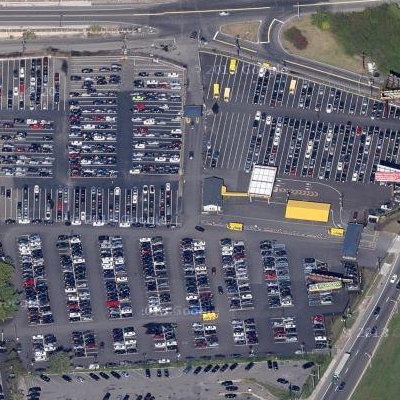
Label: gParking